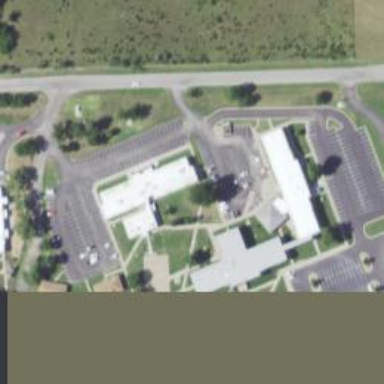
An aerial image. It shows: College building.